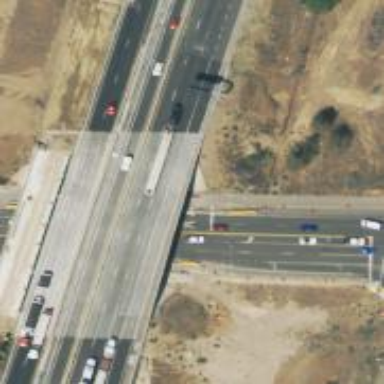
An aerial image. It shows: Asphalt bridge over motorway.